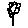
Label: flower